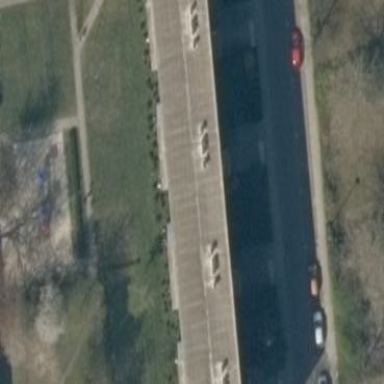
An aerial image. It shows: Building with flat concrete roof. The roof is grey in color and oriented along the building.